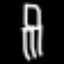
Label: chair